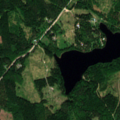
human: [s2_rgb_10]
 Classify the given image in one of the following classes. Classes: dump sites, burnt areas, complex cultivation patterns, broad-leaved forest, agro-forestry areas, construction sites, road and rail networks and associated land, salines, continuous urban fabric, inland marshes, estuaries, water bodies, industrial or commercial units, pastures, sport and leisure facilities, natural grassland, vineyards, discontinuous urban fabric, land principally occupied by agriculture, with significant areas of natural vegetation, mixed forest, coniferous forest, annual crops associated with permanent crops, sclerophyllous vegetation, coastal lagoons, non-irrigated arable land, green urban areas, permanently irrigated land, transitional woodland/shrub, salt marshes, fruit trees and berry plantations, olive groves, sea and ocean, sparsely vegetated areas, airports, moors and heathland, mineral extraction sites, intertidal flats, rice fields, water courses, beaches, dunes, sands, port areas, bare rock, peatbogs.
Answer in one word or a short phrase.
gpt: coniferous forest, mixed forest, transitional woodland/shrub, water bodies